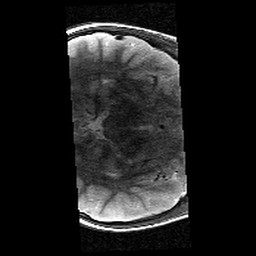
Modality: T2w
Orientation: axial
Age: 10
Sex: female
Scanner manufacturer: siemens
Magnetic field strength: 3 T
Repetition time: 9.23 s
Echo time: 0.067 s